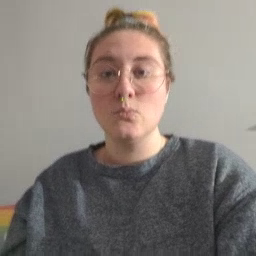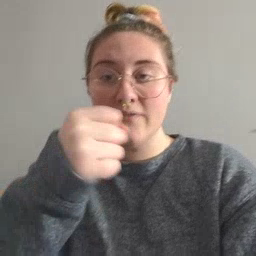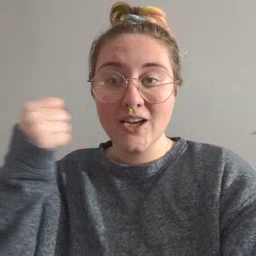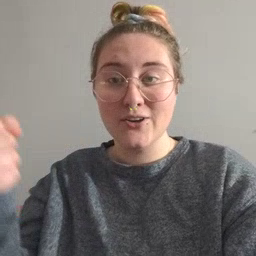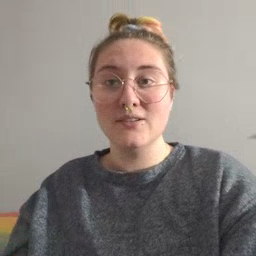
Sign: refrigerator